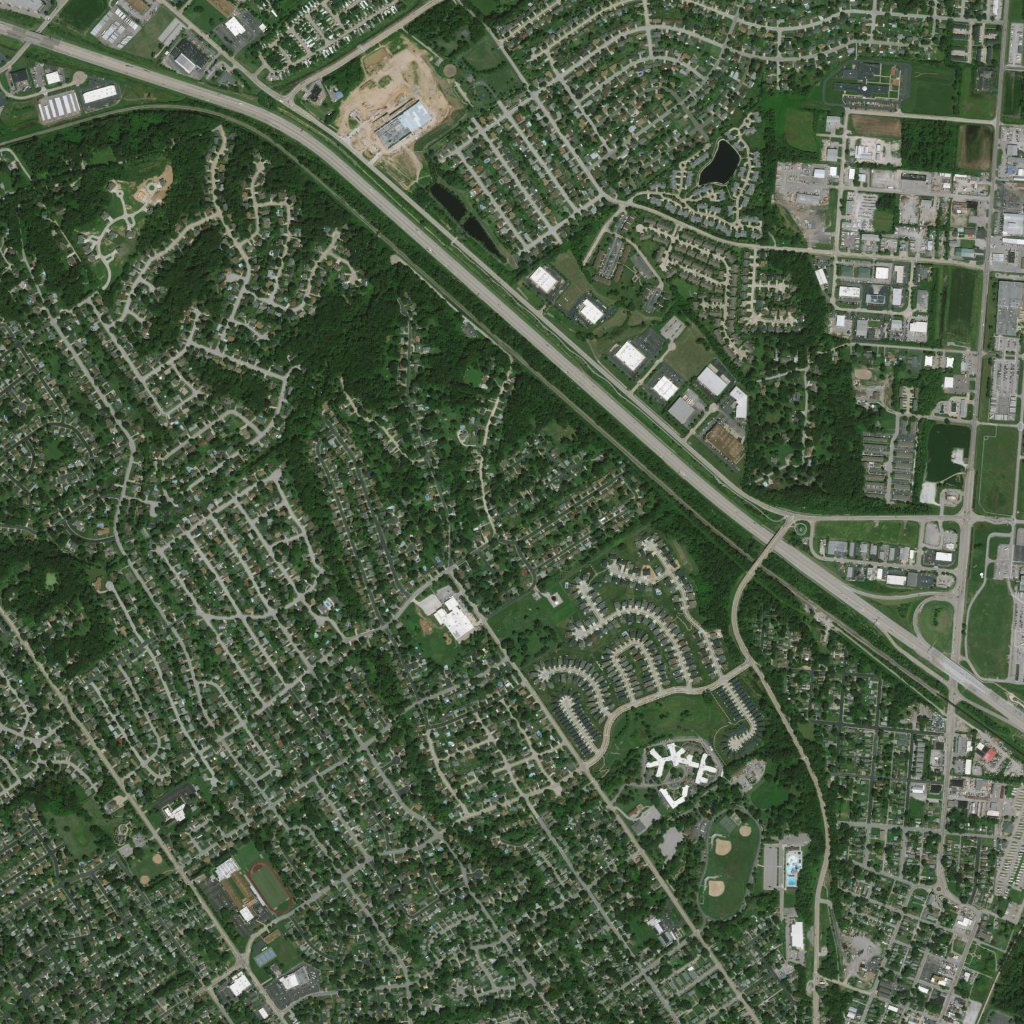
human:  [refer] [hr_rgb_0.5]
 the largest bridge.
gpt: <box>[[73, 51, 76, 56, 0]]</box>